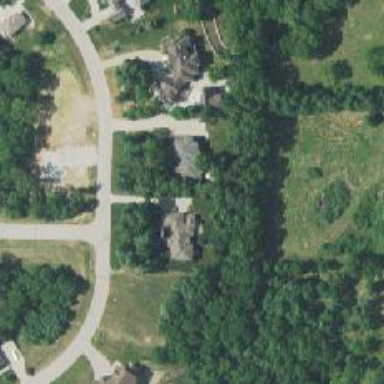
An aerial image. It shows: Driveway.